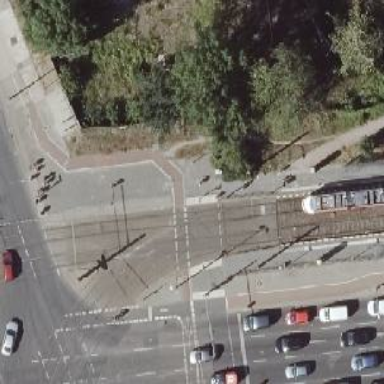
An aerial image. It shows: Tram crossing on the railway.